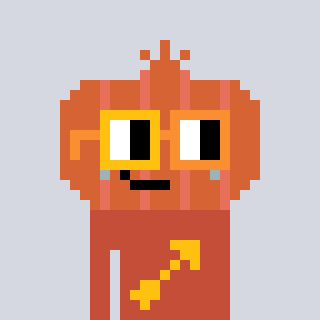
a pixel art character with square yellow and orange glasses, a onion-shaped head and a rust-colored body on a cool background